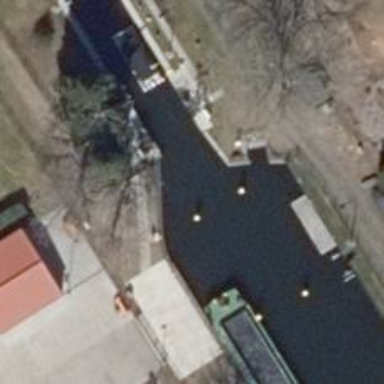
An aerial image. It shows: Lock gate along waterway.